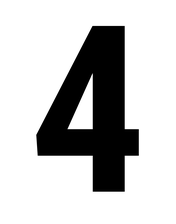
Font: Roboto_Condensed_Bold